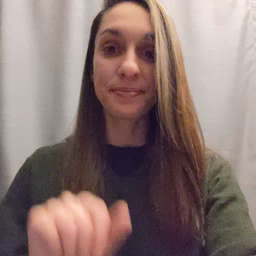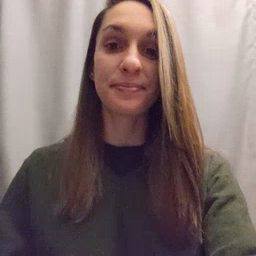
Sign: puzzle